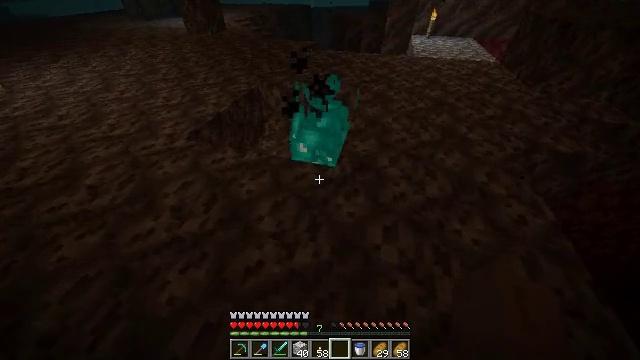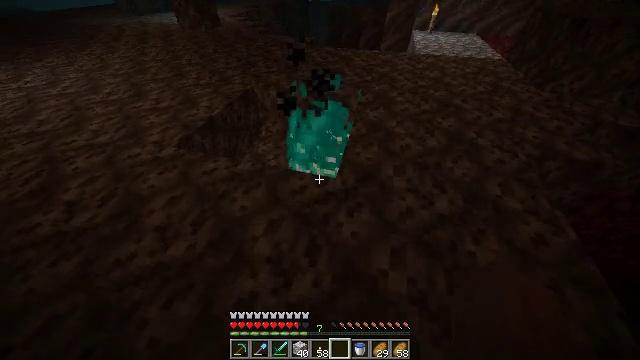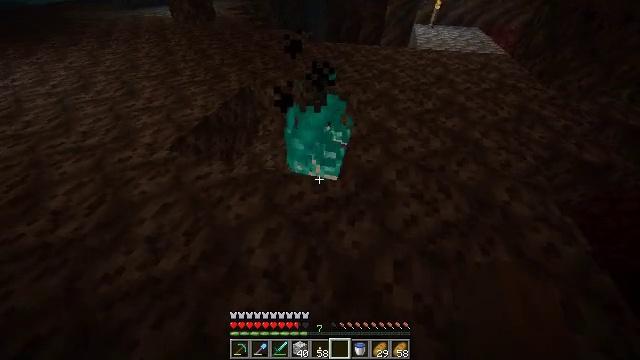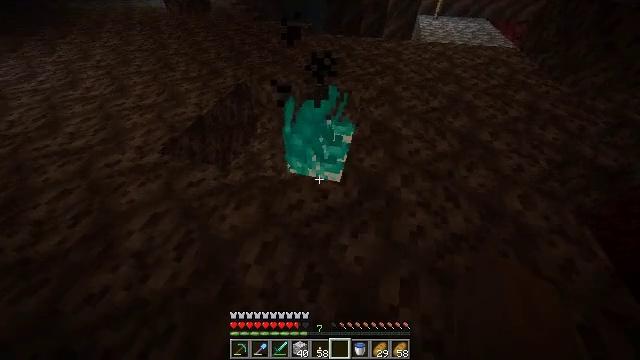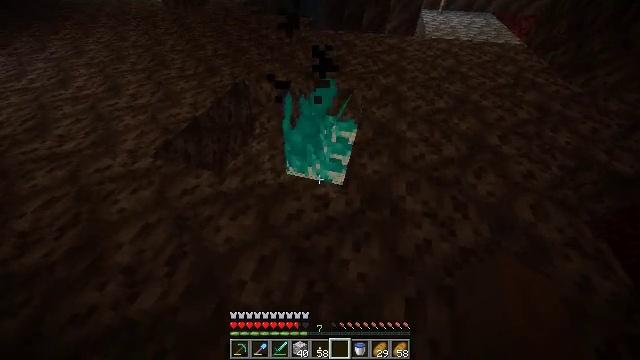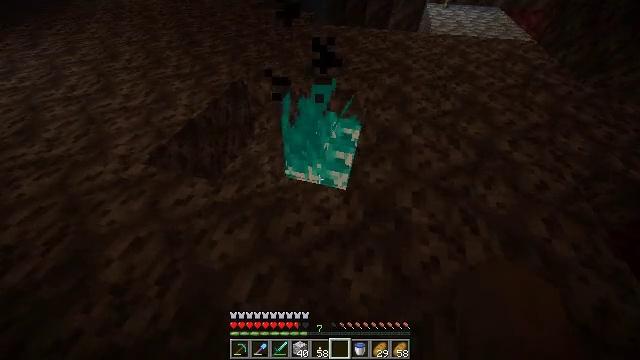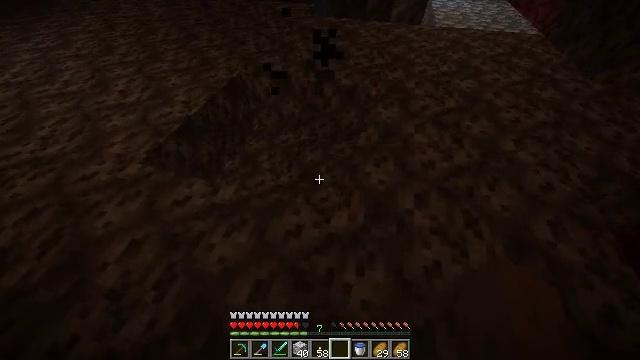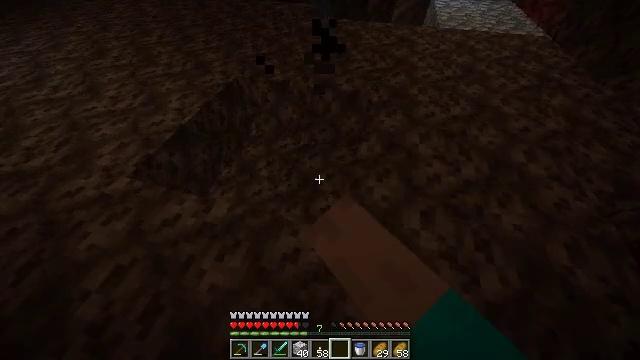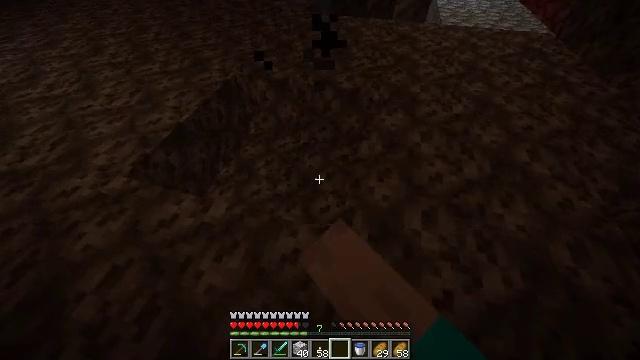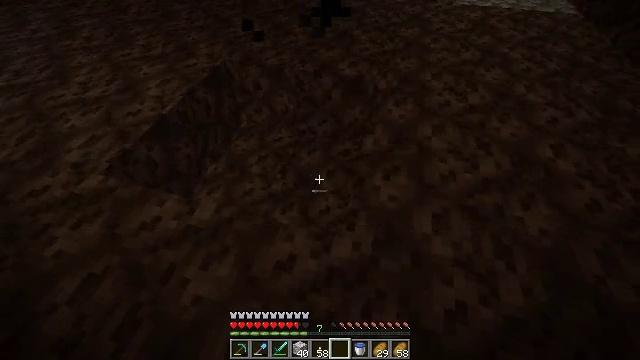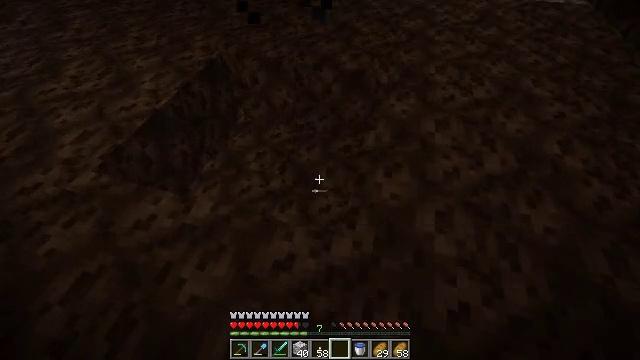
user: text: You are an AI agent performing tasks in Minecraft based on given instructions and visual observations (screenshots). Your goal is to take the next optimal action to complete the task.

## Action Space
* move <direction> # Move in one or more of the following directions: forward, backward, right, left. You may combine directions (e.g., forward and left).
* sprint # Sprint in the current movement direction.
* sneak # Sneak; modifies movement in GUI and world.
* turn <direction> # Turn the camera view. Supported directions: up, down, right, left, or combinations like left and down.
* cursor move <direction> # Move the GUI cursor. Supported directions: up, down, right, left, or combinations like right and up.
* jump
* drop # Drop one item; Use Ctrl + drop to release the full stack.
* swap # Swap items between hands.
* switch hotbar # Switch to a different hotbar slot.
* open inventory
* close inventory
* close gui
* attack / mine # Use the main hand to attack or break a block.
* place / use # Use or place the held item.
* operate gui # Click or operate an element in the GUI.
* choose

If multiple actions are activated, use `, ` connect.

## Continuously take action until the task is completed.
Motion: motion action
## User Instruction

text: Mine the block under the soul fire.
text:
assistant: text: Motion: move forward, turn down
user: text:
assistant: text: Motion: move forward, turn down
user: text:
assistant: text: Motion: move forward, turn down
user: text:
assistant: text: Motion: move forward, turn down
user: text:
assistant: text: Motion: move forward, turn down
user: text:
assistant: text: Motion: move forward, turn down, attack / mine
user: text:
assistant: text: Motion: attack / mine
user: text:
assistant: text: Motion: attack / mine
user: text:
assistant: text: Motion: no_op
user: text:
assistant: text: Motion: no_op
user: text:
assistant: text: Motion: no_op